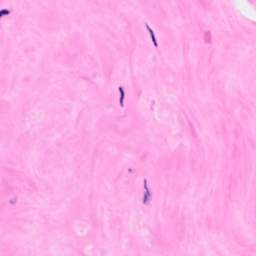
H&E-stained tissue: Breast